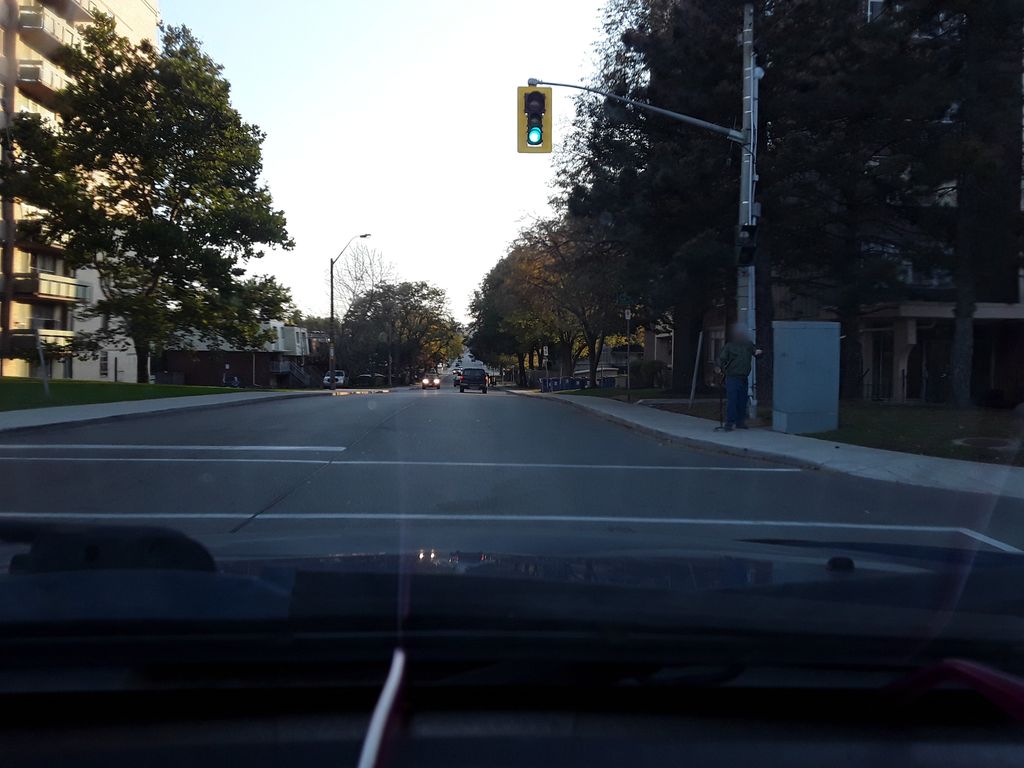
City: hamilton